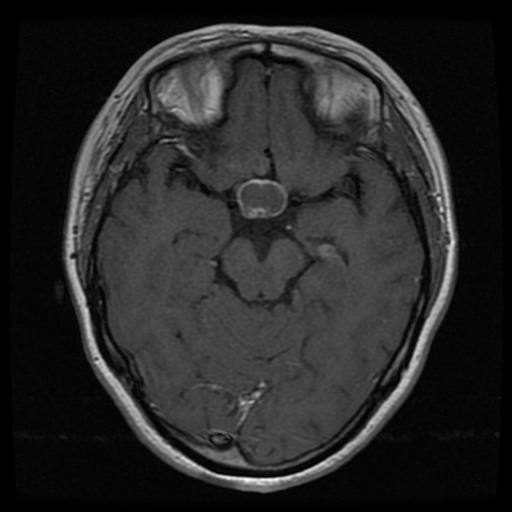
Label: pituitary